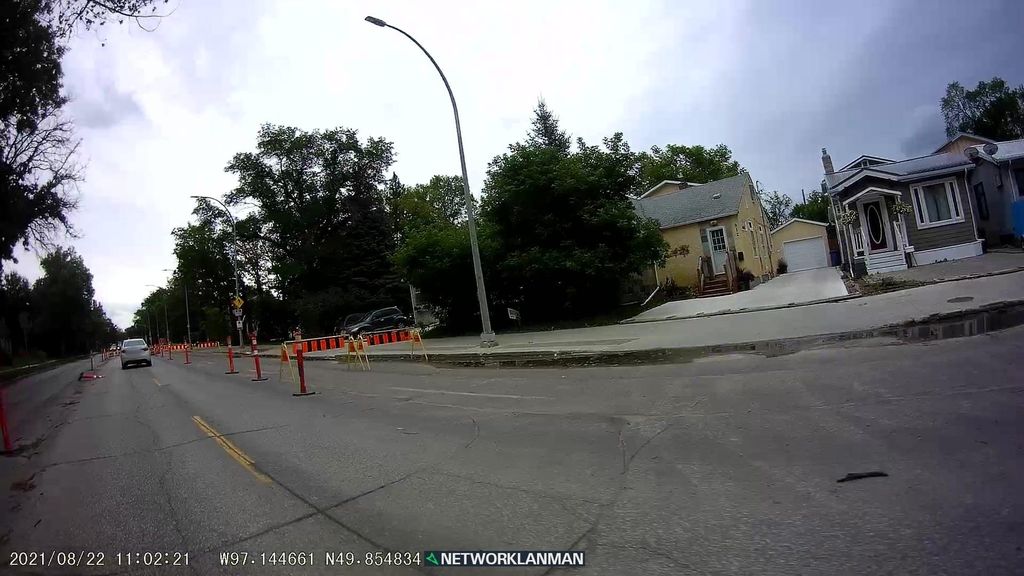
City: winnipeg